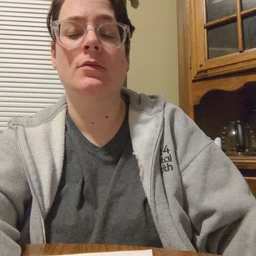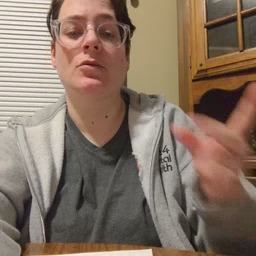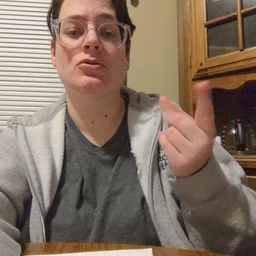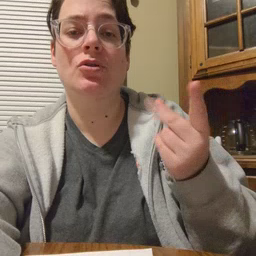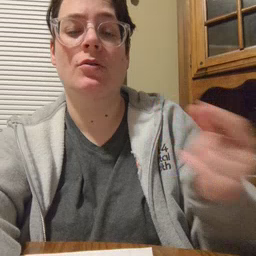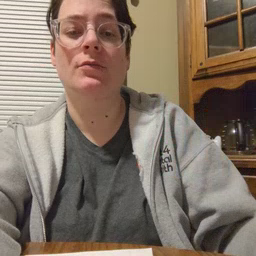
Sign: dog